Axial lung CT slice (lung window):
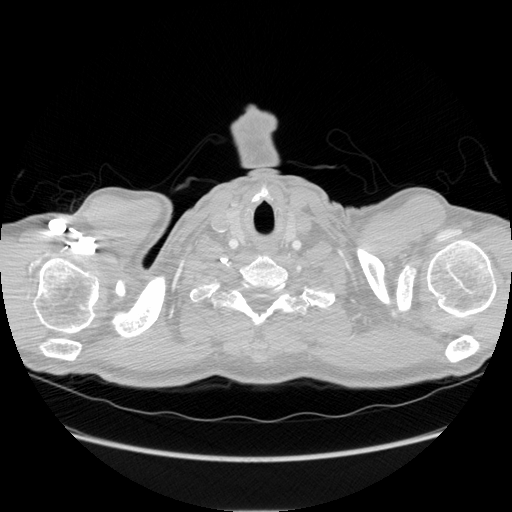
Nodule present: no